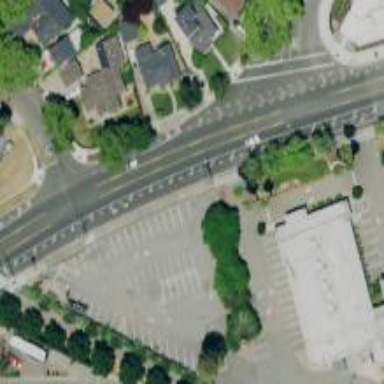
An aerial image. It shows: Secondary road with separate sidewalks.